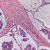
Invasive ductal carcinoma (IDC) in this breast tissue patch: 1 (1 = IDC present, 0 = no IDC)